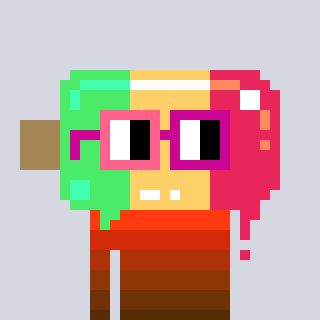
a pixel art character with square pink and red glasses, a icepop-shaped head and a hotbrown-colored body on a cool background